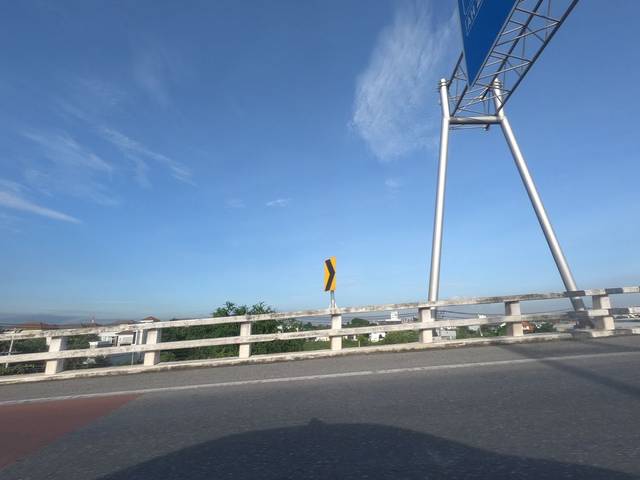
Region: Thailand
Coordinates: 13.828, 100.673